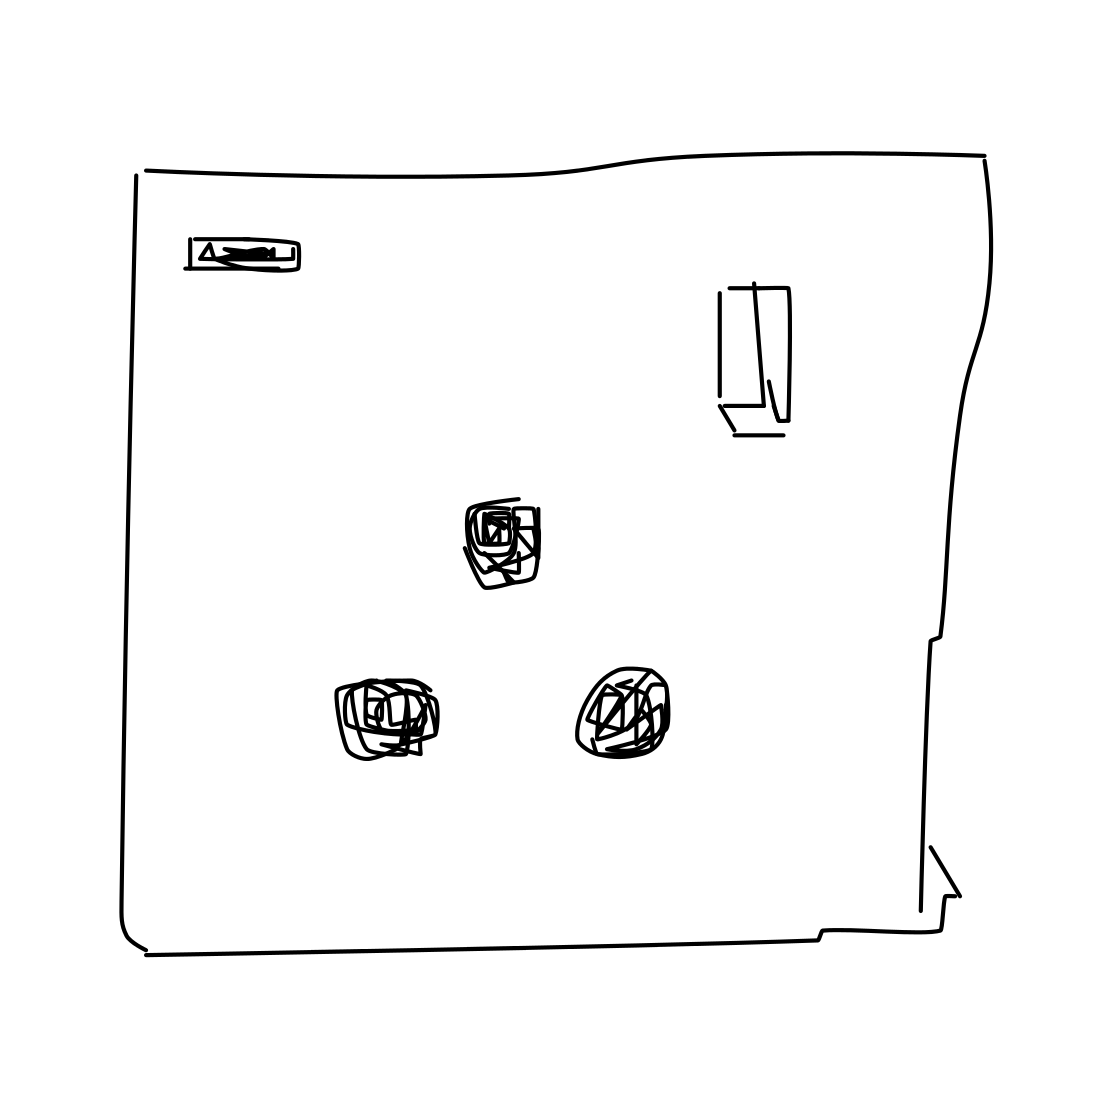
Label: power outlet